Question: It seems a random chance that I will get a cross thread exception upon execution of my win forms application. Here's how I'm trying to manage it:
'''
private void ToOutput(string s)
{
if (!this.IsHandleCreated)
this.CreateHandle();
if (FormOutputArea.InvokeRequired)
{
FormOutputArea.Invoke(new Action(delegate ()
{
FormOutputArea.AppendText(s + Environment.NewLine);
}));
}
else
{
FormOutputArea.AppendText(s + Environment.NewLine);
}
}
'''
It appears 'InvokeRequired' is not always accurate. I tried 'BeginInvoke' with the same result.
Even when I check 'IsHandleCreated' and 'InvokeRequired' using breakpoints they are set to true, yet the 'else' branch of the condition is executed.
Here's a screenshot showing where the exception is now thrown:

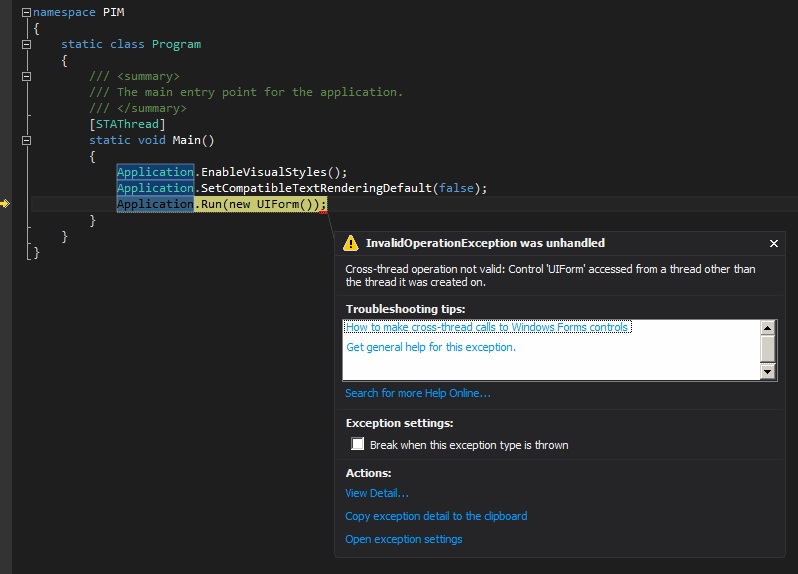
Answer: Putting CreateHandle() and InvokeRequired in the same method is fundamentally wrong. This will explode when the handle isn't created yet, you will create the native window on the wrong thread. A child control's window be owned by the same thread that owns the form and that thread must pump a message loop (Application.Run).
The simple workaround is to ensure that the thread will not be started until the form's window is created. Which will also create the windows of all the controls embedded in that form. The earliest that happens is in the form's Load event. At that point you can trust InvokeRequired to be accurate.
And beware of trouble when the user closes the form, your original code will behave very poorly if you allow the thread to continue running. It is not yet clear whether you bomb the code before the form's window is created or after it is closed. You must ensure that the thread has either stopped or cannot call ToOutput() anymore. The subject of <URL>.